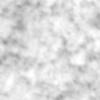
Label: no_change